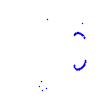
Particle: proton